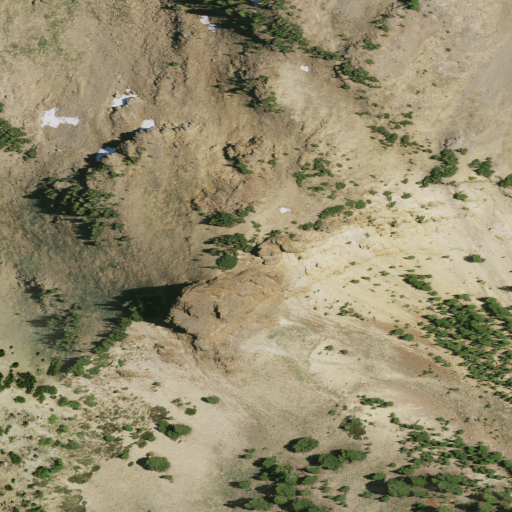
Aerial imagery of mountain in California named Pilot Pinnacle containing shrub and evergreen forest